Question: Greetings and thank you for reading my question.
First up, the graphic below depicts part of a database I am creating. My goal (unless there is any better way to do this) is to support multiple languages for fields which would normally be called something like "schedule_name" and "schedule_description" in to a seperate table. P.S - I know the column types in this diagram are labelled badly.

As you can see, boat, cruise and schedule each have a languageid as foreign key. If I want to pull out the schedule record with cruise and boat, how would I go about this please?
I have the tables joined no problem, column alias' sorted but, would like to get the correct details in to each alias. For clarity
Schedule has it's own language_language_id reference to pick out
using language_id = 1
language_name_en is - Monday Morning
Cruise has it's own language_language_id reference to pick out
using language_id = 2
language_name_en is - Sunny Haze
Boat has it's own language_language_id reference to pick out
using language_id = 3
language_name_en is - Blue Dolphin
Answering a comment to this question; en is for english, zhs for simplfied chinese and zht for traditional Chinese. These are the languages this system is to support for dynamic data. I thought it would be convenient to lay out the tables like this so there can be a user type who is only responsible for dealing with language; no need to deal with the scheduling table.
So far, I believe my query would go as follows to attain a sample record as shown afterwards:
'''
SELECT
schedule_id,
s.language_name_en as schedule_name_en,
l.language_name_zhs as schedule_name_zhs,
l.language_name_zht as schedule_name_zht,
schedulesafename,
schedule_expected_arrival,
schedule_expected_departure,
cruise_id,
c.language_name_en as cruise_name_en,
c.language_name_zhs as cruise_name_zhs,
c.language_name_zht as cruise_name_zht
FROM
schedule as s
INNER JOIN
language as l
ON s.language_language_id = l.language_id
INNER JOIN
cruise as c
ON c.language_language_id = l.language_id
Where
schedule_id = 1;
'''
Here is some sample data for what I want returned using the query listed.
'''
scheduleid - 1
schedule_name_en - monday morning
schedule_name_zhs - Xing Qi Yi De Zao Chen
schedule_name_zht - Xing Qi Yi De Zao Chen
schedule_safename - pwupglfkpmwcbkgzhmzxrqfeqzlhvaed
schedule_expected_arrival - <PHONE>
schedule_expected_departure - <PHONE>
cruise_id - 1
cruise_name_en - Sunny Haze
cruise_name_zhs - Cai Xia
cruise_name_zht - Cai Xia
cruise_safename - bbhdrunzdmftyvhprefvogysgfrtnkgm
'''
This gives you an idea of how I would want to grab the data from the database. My main problem being how to rip out the language records in the same query. Thank you kindly for reading my question.
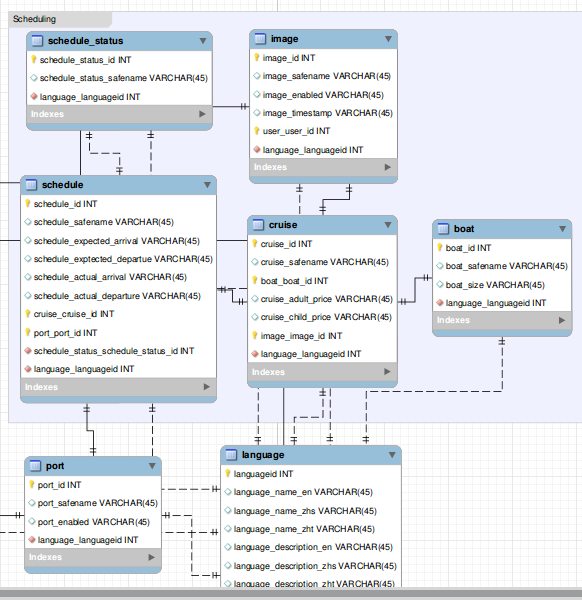
Answer: I think you are very close, you just need to re-use the same language table with different alias for the respective table it is going for... something like
'''
SELECT
S.schedule_id,
SL.language_name_en as schedule_name_en,
SL.language_name_zhs as schedule_name_zhs,
SL.language_name_zht as schedule_name_zht,
schedulesafename,
S.schedule_expected_arrival,
S.schedule_expected_departure,
C.cruise_id,
CL.language_name_en as cruise_name_en,
CL.language_name_zhs as cruise_name_zhs,
CL.language_name_zht as cruise_name_zht
FROM
schedule as s
INNER JOIN language as SL
ON s.language_language_id = SL.language_id
INNER JOIN cruise as c
on s.Cruise_Cruise_ID = c.Cruise_Id
INNER JOIN language as CL
ON c.language_language_id = CL.language_id
Where
S.schedule_id = 1;
'''
Notice first, the Schedule (alias S) joined to language (first time is aliased as "SL" for Schedule Language ) on the schedules language ID join.
Next, the schedule joins to the CRUISE on the Cruise ID.
Finally, the CRUISE table is joined to the language table (this time is aliased "CL" for the Cruise Language ) by the CRUISE language ID value.
So you now have the same table source twice, each for the respective "Language ID" elements you are trying to pull out.